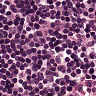
Metastatic tissue present: no